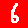
Digit: 6